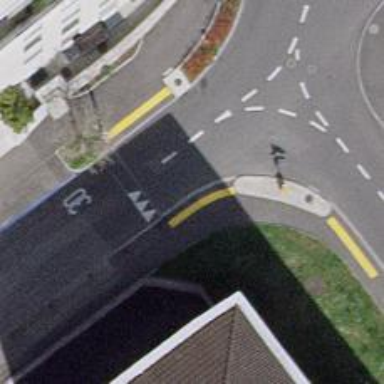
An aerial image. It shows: Kerb serving as barrier.